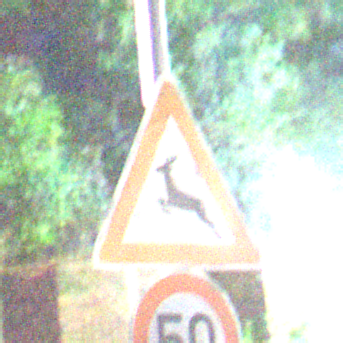
Verkehrszeichen: WildwechselRechts
Zusatzzeichen unten: Geschwindigkeit50
Umgebung: Outdoor, Suburban
Tageszeit: Night
Wetter: PartlyCloudy
Licht: Artificial
Jahreszeit: NotSpecified
Kontrast: HighContrast